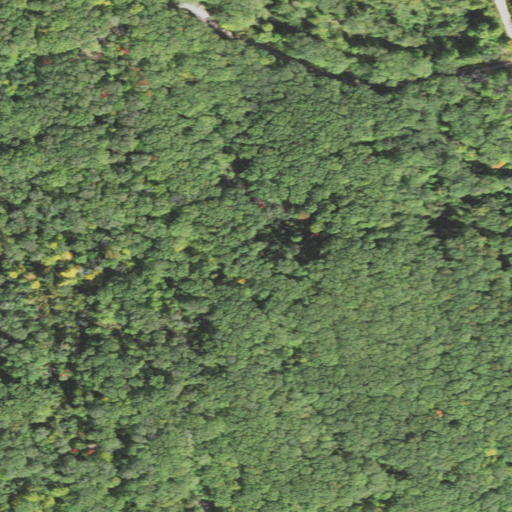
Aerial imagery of mountain in Michigan named Chin Whisker Hill containing deciduous forest and open development